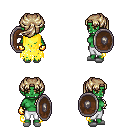
a pixel art fantasy rpg character, female body template, orc, green skin, yellow tattered cape, white pants, white blonde princess hairstyle, gold gloves, white slippers, shield, four views (front, back, left, right), 2x2 character sprite sheet, small pixel art, hard edges, no anti-aliasing